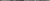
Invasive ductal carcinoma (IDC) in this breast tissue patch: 0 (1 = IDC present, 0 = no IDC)